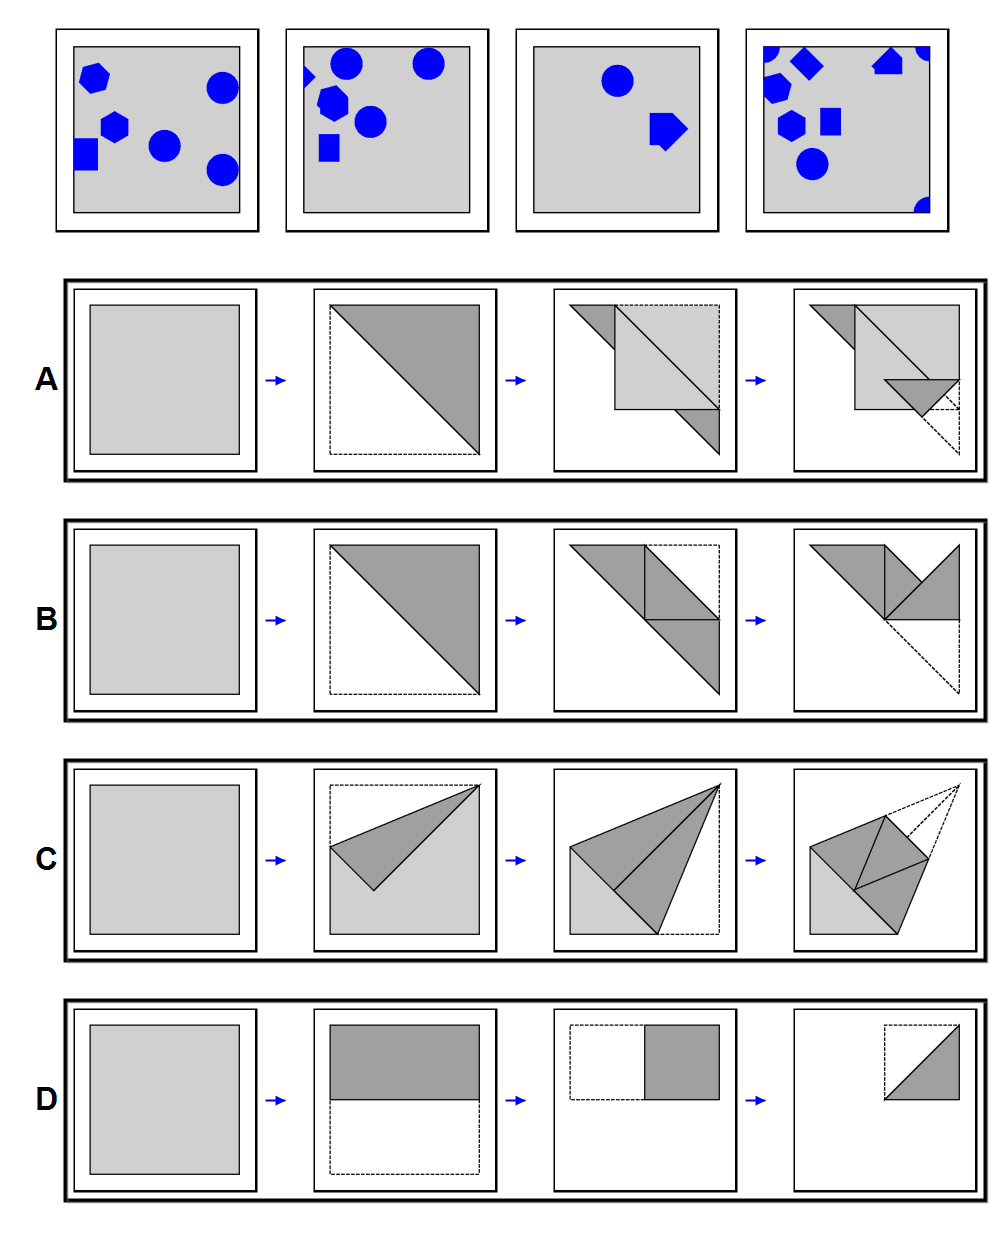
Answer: C